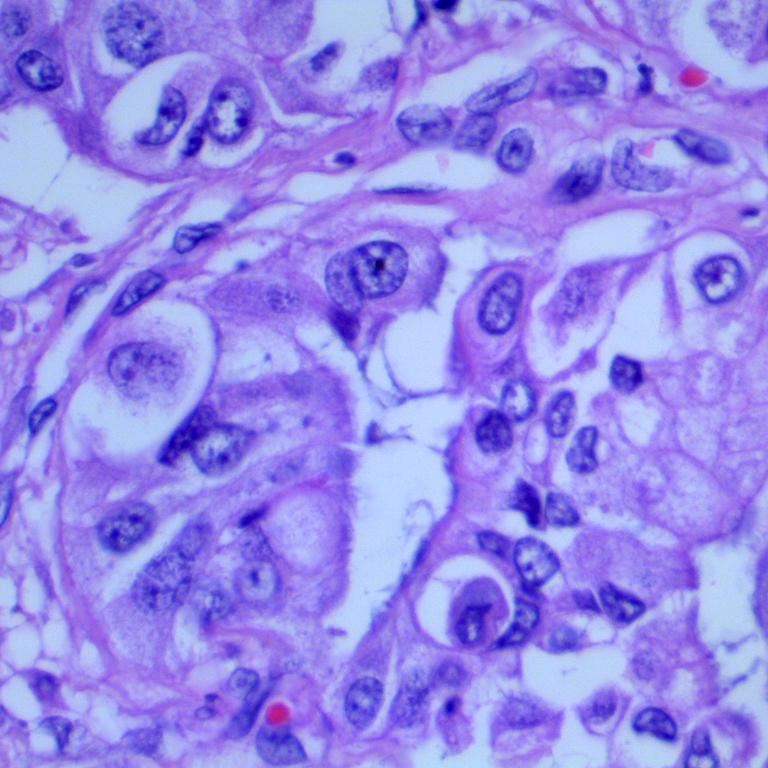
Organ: lung
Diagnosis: adenocarcinomas